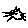
Label: cat